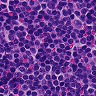
Metastatic tissue present: no